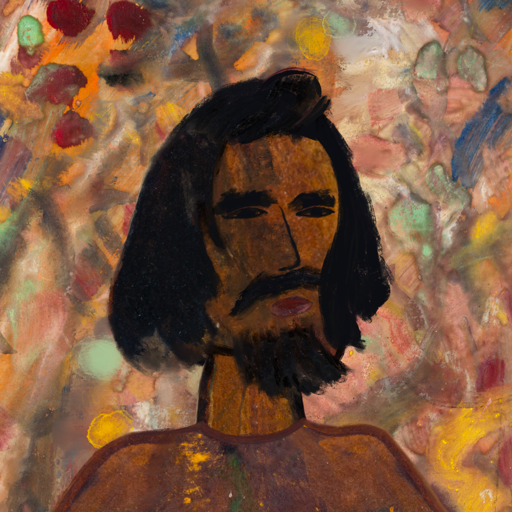
Background: Mother_And_Son_Mother, Head And Neck Side: Mosgoul, Face Side: Mosgoul, Bust: Comrade, Hair Side: Mosgoul, Head Accessory: Blank, Second Necklace: Blank, Necklace: Blank, Baby: Blank